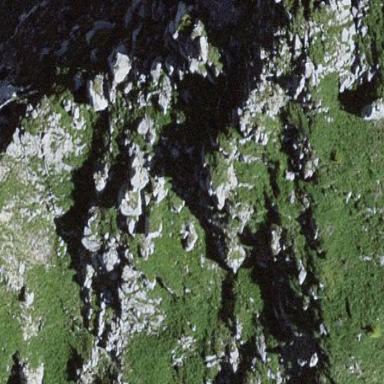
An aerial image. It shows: Landscape of bare rock.